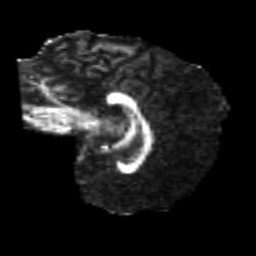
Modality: FA
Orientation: sagittal
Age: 25
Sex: female
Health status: healthy
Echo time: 0.074 s